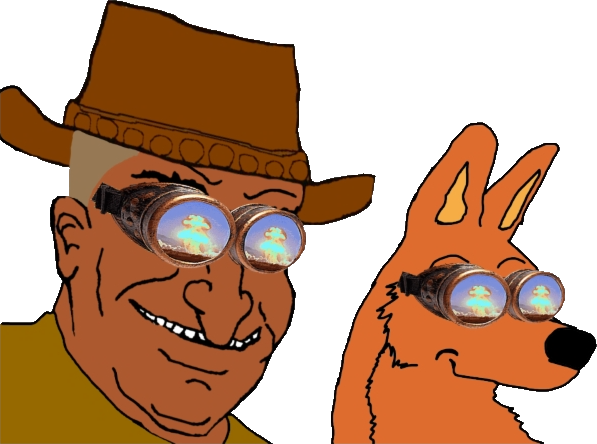
Label: 5_Bruce